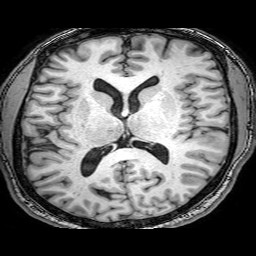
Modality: T1w
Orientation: coronal
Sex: male
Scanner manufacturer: philips
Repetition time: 0.008217 s
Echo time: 0.00378 s